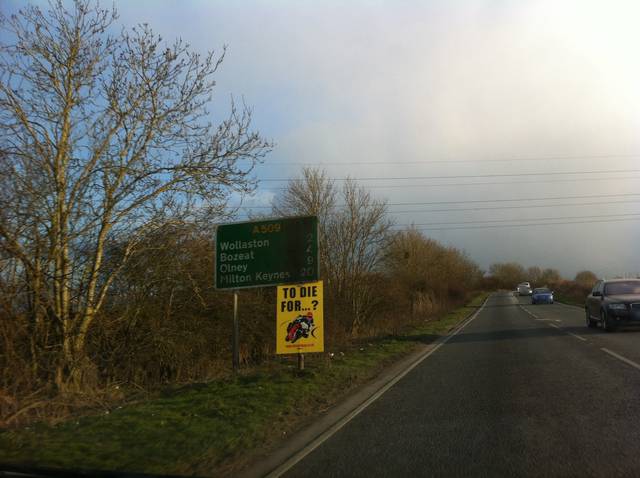
Region: United Kingdom
Coordinates: 52.282, -0.677